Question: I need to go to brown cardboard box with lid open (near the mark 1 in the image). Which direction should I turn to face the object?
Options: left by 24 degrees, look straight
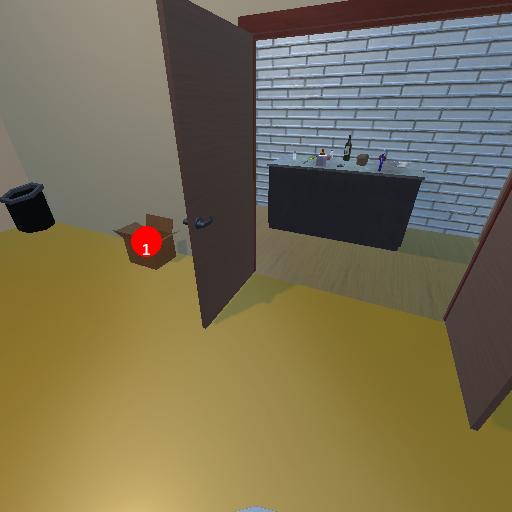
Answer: left by 24 degrees